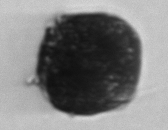
Label: Alexandrium_catenella